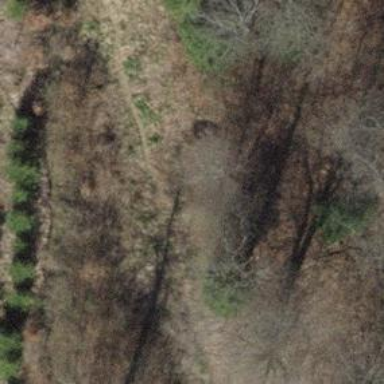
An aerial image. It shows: Dirt path with tracktype grade5.